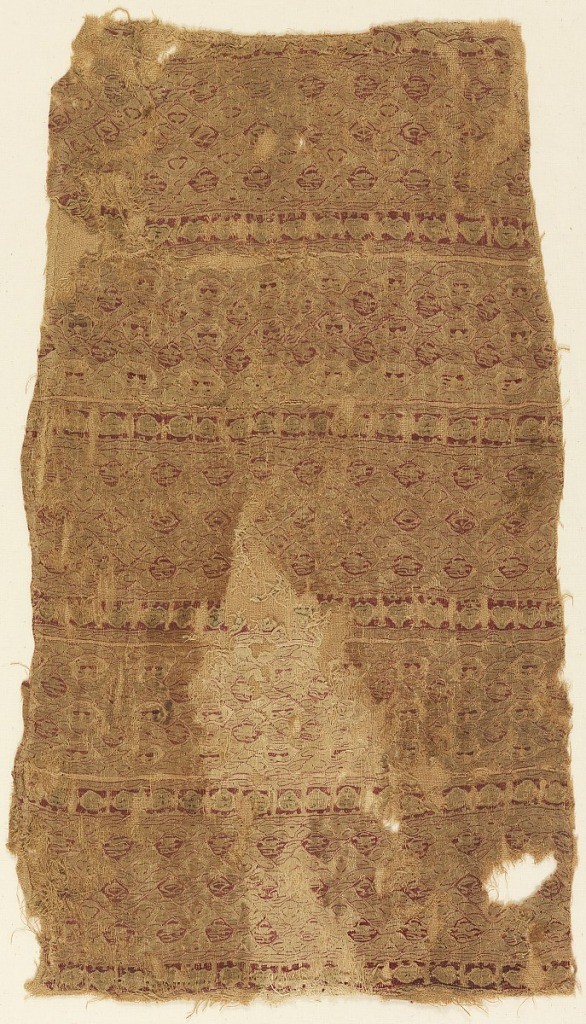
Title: Fragment
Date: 10th–12th century
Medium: linen, silk Technique; plain weave and slit tapestry
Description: Interlacing bands and geometric motifs in tan and red silk.